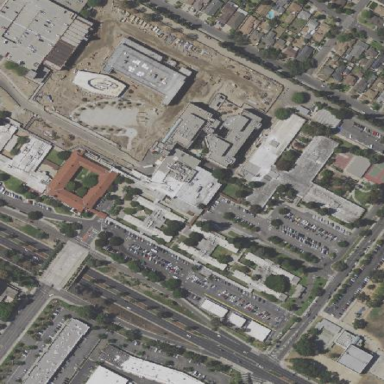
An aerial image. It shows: Hospital providing healthcare services.